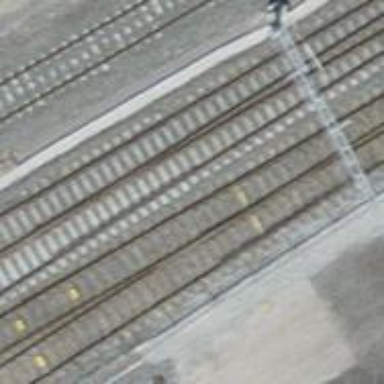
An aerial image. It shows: Single railway track.